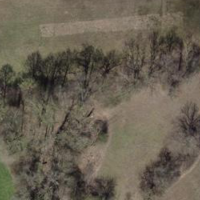
EUNIS habitat code: 16
Species observed at this site:
Pholidoptera griseoaptera
Chorthippus biguttulus
Ruspolia nitidula